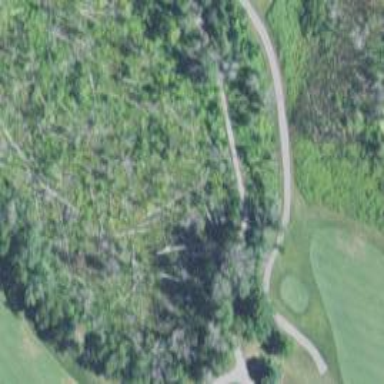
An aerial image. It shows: Path for both road and golf.